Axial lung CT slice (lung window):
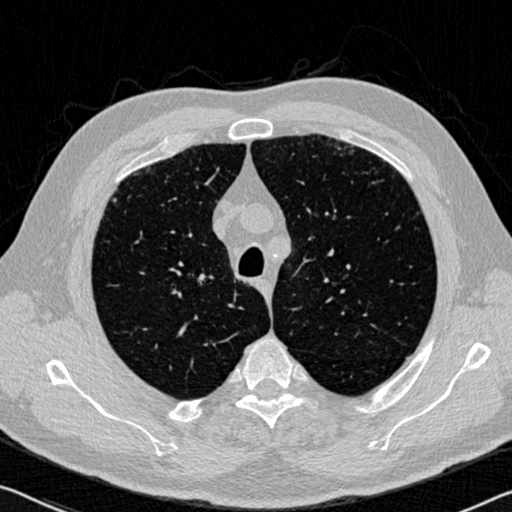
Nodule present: no